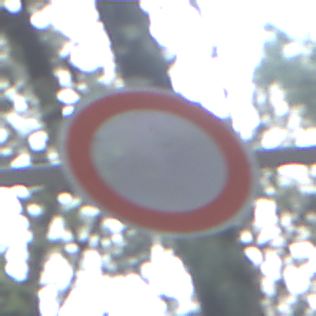
Verkehrszeichen: VerbotFahrzeugeAllerArt
Umgebung: Outdoor, Nature
Tageszeit: SunriseSunset
Wetter: NotSpecified
Licht: Natural
Jahreszeit: Autumn
Kontrast: MediumContrast